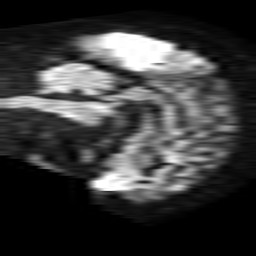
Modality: TRACE
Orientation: sagittal
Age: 59
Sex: male
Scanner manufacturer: philips
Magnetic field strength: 1.5 T
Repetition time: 4.6 s
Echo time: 0.08631 s